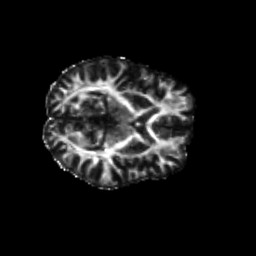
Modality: FA
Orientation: axial
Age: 24
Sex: female
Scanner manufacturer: siemens
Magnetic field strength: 3 T
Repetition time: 8.6 s
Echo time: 0.095 s